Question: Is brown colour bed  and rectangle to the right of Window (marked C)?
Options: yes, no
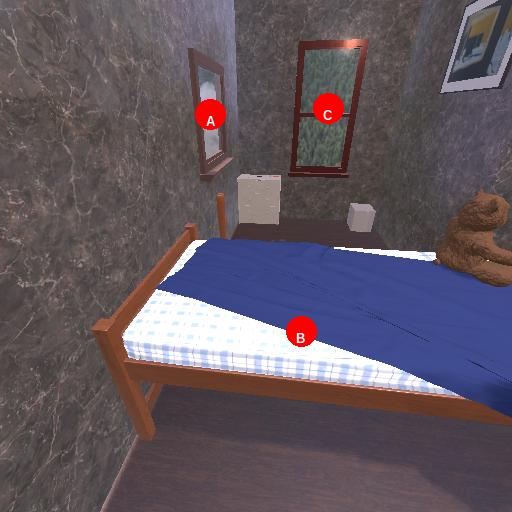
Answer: yes